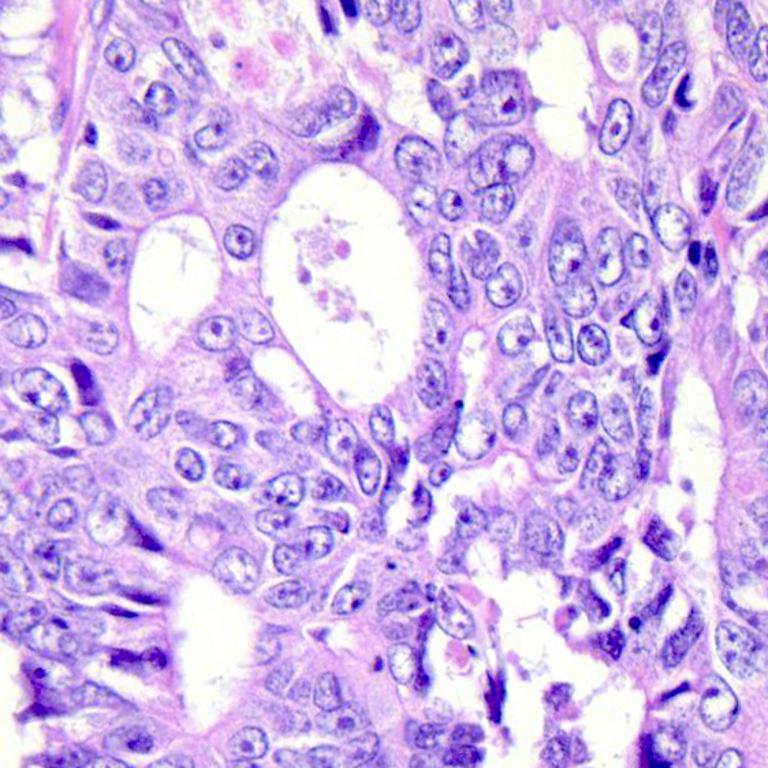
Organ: colon
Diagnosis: adenocarcinomas